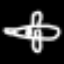
Label: airplane